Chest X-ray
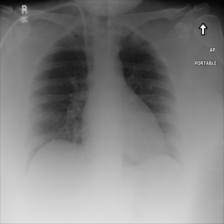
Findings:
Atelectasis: negative
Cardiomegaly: negative
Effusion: negative
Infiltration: negative
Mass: negative
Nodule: negative
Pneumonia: negative
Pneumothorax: negative
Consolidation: negative
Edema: negative
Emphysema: negative
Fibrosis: negative
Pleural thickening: negative
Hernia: negative